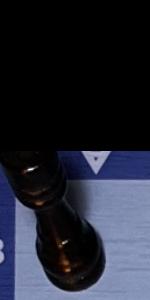
Label: Rook_Black